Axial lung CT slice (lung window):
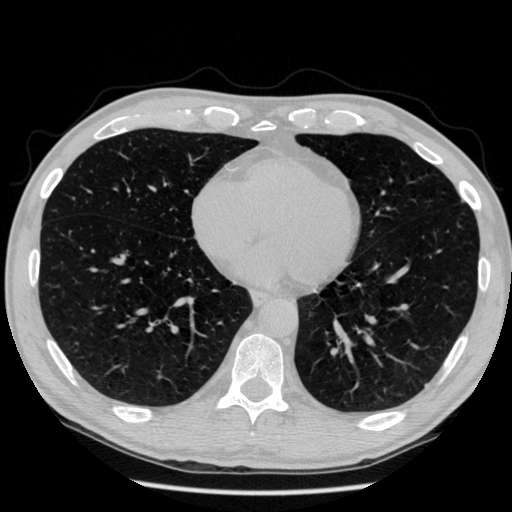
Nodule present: no